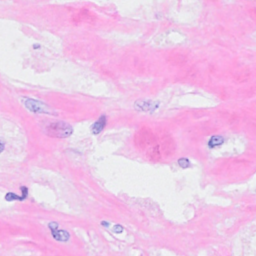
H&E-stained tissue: Breast